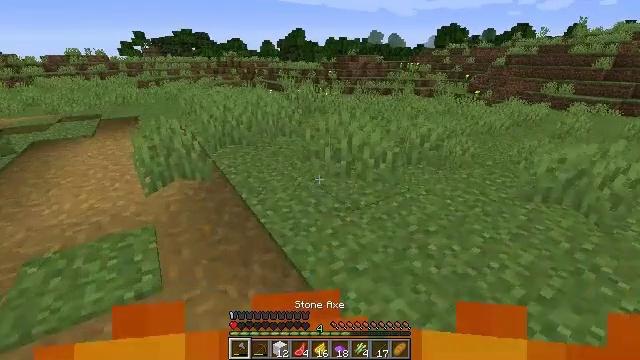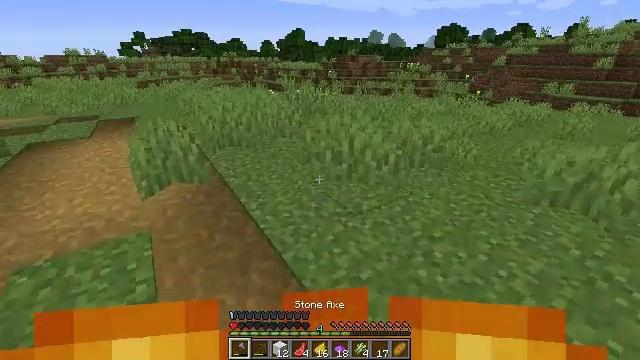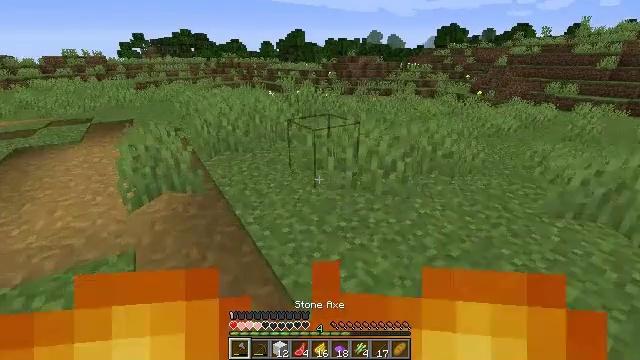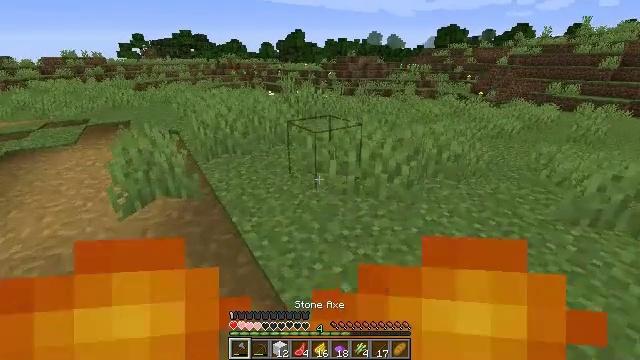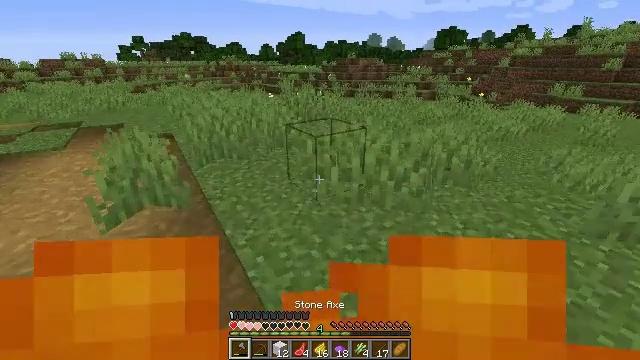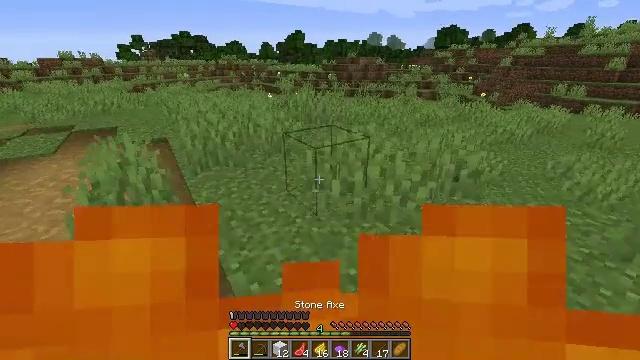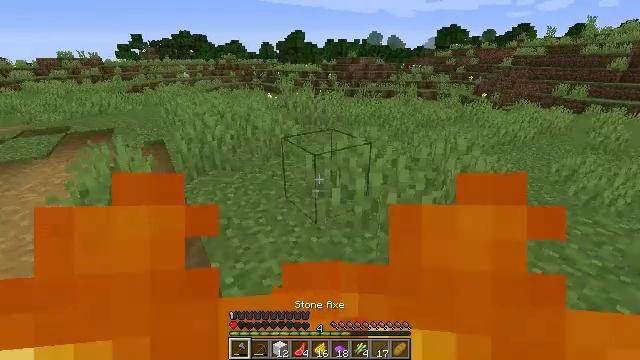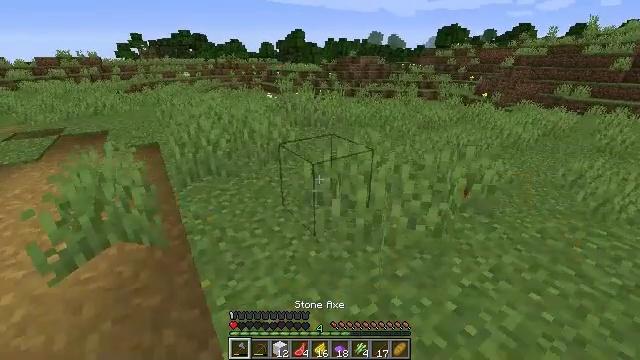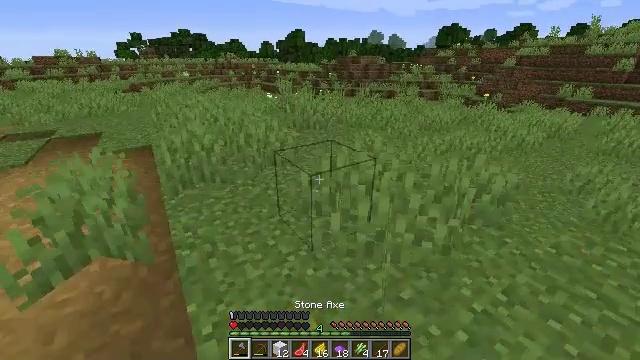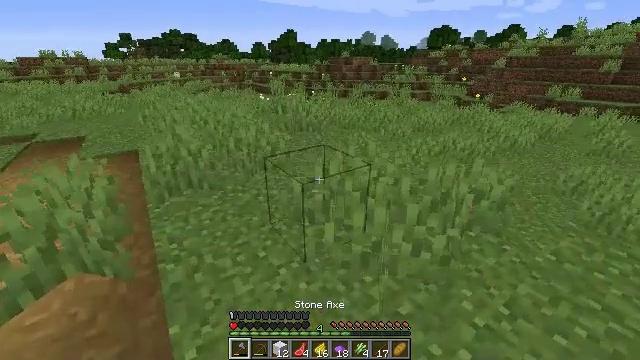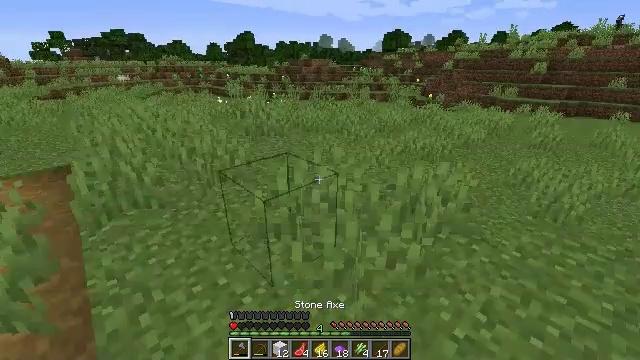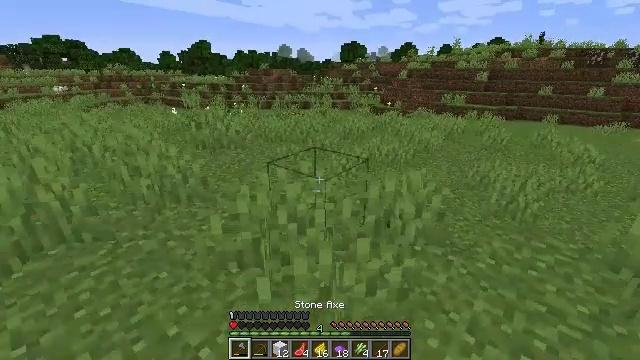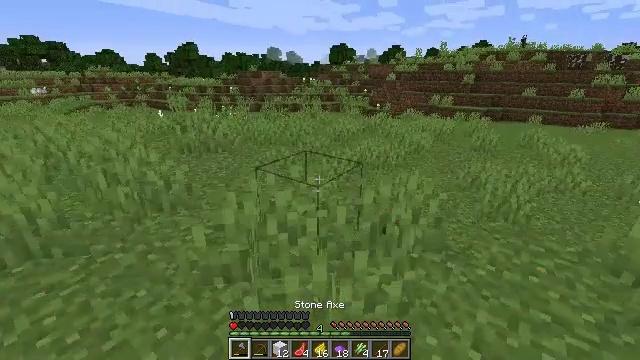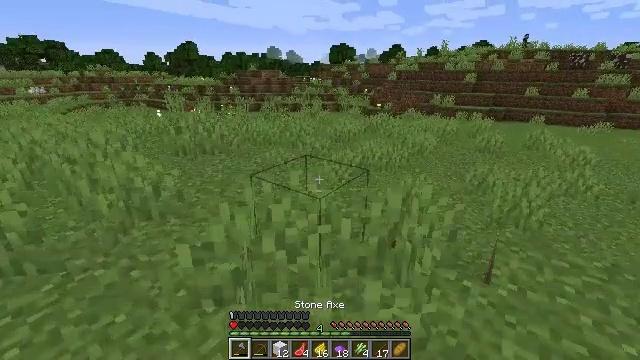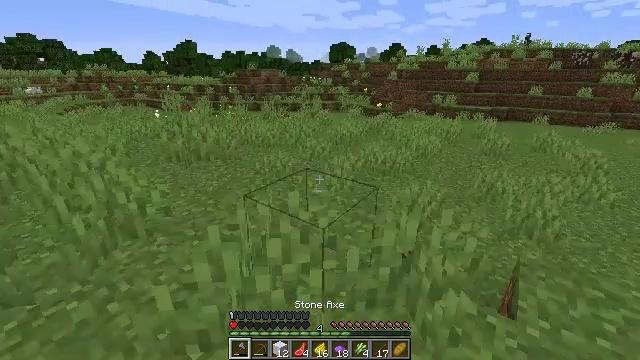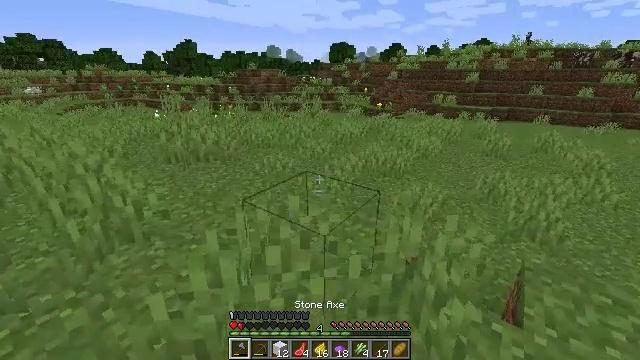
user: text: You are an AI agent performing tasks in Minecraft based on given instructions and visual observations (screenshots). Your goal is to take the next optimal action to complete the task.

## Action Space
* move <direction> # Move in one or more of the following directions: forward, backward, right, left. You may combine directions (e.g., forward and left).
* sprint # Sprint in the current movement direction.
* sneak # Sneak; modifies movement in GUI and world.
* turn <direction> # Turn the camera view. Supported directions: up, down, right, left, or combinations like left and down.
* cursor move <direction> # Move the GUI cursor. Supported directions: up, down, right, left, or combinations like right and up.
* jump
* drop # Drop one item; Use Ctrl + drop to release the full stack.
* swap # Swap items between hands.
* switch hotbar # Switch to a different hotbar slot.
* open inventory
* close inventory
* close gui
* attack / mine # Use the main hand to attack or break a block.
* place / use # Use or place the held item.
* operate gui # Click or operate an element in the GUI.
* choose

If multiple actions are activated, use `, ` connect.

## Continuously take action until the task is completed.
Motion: motion action
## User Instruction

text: Craft purple wool with dye and wool in the crafting table.
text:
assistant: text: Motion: move forward, switch to hotbar 1
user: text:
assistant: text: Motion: move forward
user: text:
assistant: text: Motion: move forward
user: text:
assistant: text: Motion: move forward
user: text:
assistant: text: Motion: move forward
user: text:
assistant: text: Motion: move forward
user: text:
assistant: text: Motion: move forward
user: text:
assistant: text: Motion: move forward
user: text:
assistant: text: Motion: move forward, turn right
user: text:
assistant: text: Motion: move forward, turn right
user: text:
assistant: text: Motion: move forward, turn right and up
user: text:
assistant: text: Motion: move forward, turn right
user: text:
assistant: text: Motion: move forward
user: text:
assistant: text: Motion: move forward
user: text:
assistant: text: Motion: move forward
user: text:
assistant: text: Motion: move forward
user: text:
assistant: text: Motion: move forward
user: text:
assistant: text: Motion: move forward, turn left and up
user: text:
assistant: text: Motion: move forward, turn left and up
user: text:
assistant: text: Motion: move forward, turn left and up
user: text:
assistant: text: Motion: move forward, turn left
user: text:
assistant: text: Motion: move forward, turn left
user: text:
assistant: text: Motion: turn left and up
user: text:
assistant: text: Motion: move back, turn left and up
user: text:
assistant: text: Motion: move back, turn left and up
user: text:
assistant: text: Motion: move back, turn left and up
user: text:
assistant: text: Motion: move back, turn left
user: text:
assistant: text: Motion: move back and move right, turn left
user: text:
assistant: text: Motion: move back and move right
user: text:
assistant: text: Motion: move back and move right